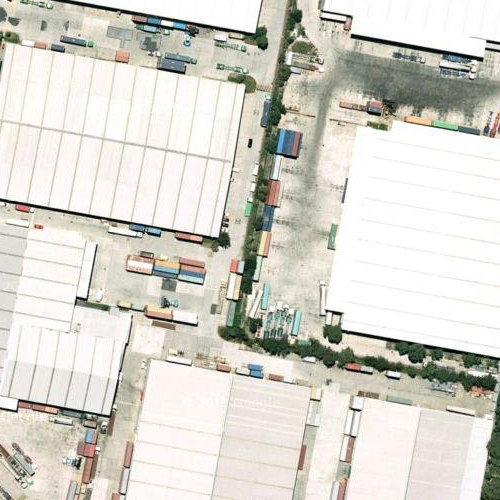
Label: sydney